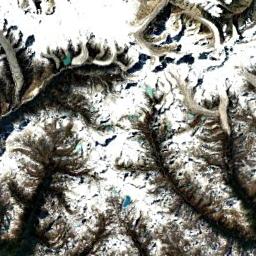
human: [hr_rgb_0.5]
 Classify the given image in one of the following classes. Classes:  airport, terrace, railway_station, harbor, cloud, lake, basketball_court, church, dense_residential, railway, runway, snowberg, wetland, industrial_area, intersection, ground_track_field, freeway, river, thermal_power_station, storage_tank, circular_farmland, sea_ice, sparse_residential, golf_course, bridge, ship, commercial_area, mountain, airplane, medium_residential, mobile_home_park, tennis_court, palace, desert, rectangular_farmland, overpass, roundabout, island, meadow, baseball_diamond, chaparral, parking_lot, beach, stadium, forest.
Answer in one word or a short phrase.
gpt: snowberg